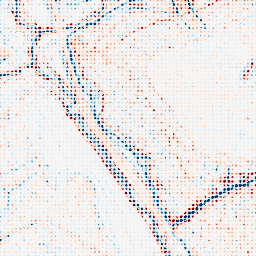
Category: edge_preserving
Decomposition family: bilateral
Decomposition parameters: d: 9
sigma_color: 75
sigma_space: 50
Upsampling method: sinc_hamming
Upsampling parameters: scale: 8
kernel_size: 4
Upsampling scale: 8